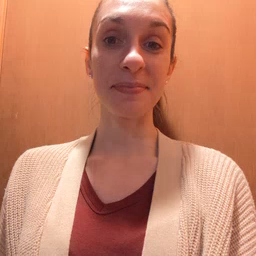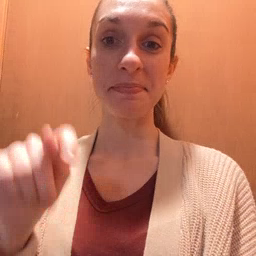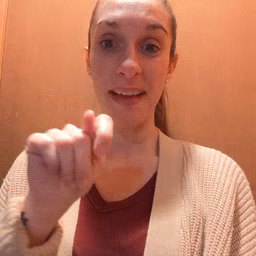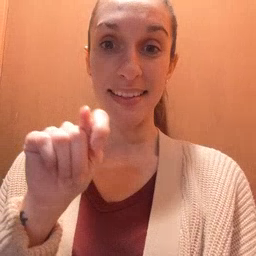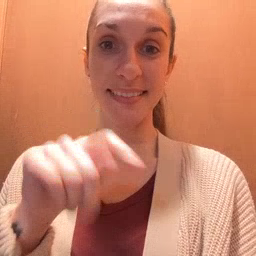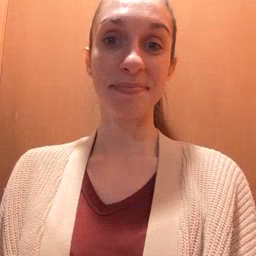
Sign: potty